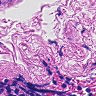
Metastatic tissue present: no